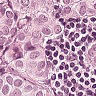
Metastatic tissue present: yes